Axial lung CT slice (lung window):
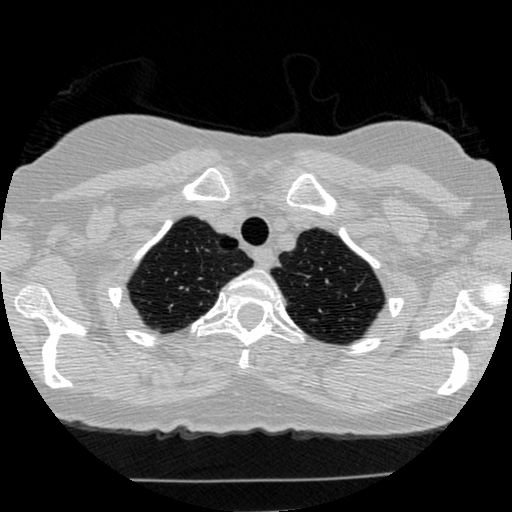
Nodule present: no